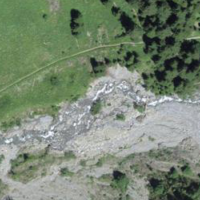
EUNIS habitat code: 26
Species observed at this site:
Pimpinella major
Campanula thyrsoides